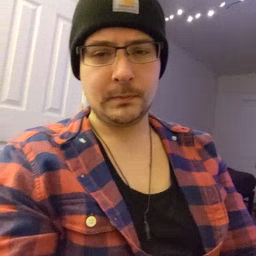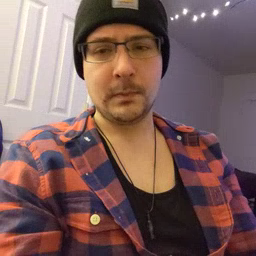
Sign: wet